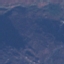
Label: HerbaceousVegetation